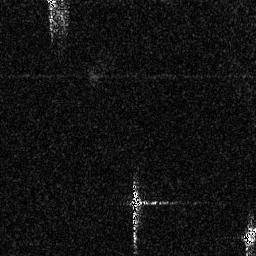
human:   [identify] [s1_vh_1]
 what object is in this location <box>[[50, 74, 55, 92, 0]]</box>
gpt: <ref>1 medium ship at the bottom</ref>